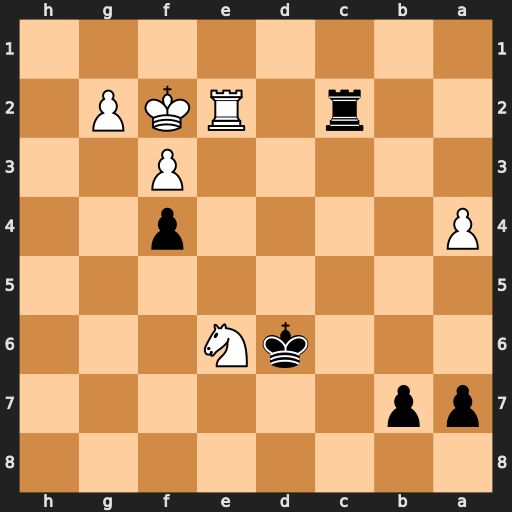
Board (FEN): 8/pp6/3kN3/8/P4p2/5P2/2r1RKP1/8
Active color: b
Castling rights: -
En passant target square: -
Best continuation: Rxe2+ Kxe2 Kxe6 Kf2 a5